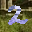
Label: 2